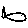
Label: fish